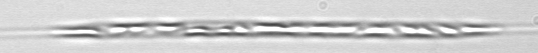
Label: Rhizosolenia